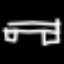
Label: bed